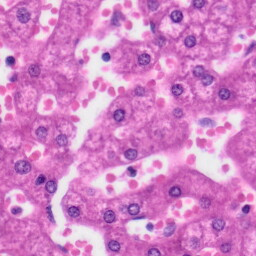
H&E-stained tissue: Liver